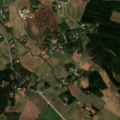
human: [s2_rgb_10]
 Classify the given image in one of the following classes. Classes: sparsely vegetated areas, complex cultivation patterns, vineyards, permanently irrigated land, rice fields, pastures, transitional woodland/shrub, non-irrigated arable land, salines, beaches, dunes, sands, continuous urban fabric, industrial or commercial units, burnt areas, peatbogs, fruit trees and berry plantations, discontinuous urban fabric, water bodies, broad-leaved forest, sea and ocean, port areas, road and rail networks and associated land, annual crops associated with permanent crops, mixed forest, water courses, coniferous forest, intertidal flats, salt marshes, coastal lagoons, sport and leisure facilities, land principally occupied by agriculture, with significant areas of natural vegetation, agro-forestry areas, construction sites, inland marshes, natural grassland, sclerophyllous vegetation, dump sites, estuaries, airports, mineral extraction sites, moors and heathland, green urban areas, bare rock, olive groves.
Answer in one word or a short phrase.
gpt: discontinuous urban fabric, non-irrigated arable land, land principally occupied by agriculture, with significant areas of natural vegetation, mixed forest